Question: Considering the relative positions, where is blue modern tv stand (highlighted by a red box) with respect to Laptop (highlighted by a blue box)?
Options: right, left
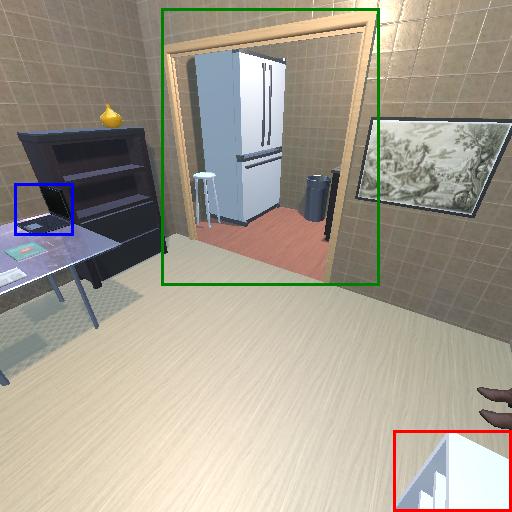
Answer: right